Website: lowes
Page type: order-returns
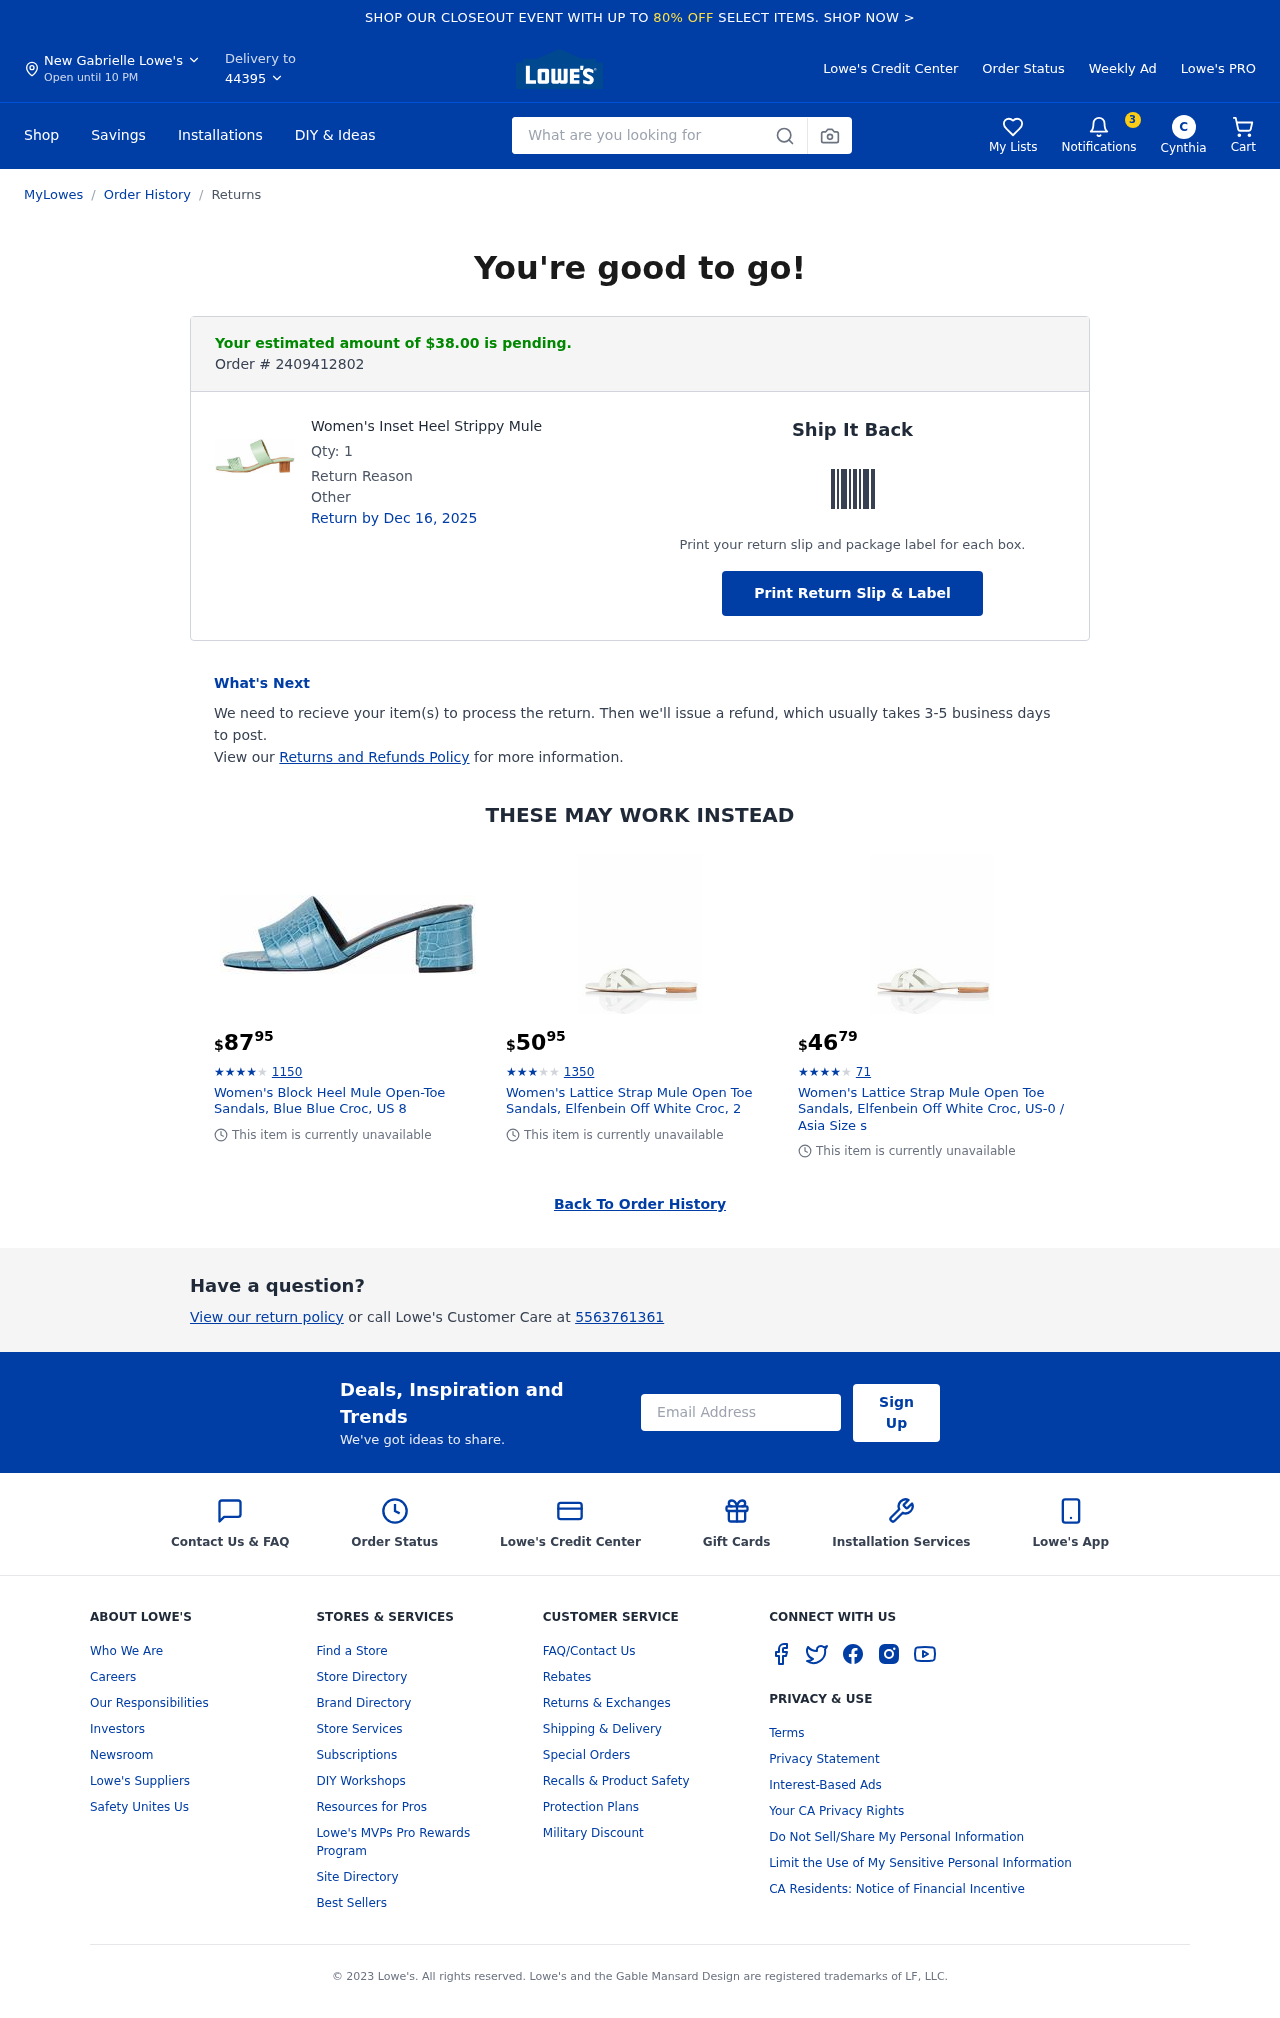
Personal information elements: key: PII_CITY
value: New Gabrielle
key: PII_EMAIL
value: cynthia.brown@gmail.com
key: PII_FIRSTNAME
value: Cynthia
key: PII_PHONE
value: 5563761361
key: PII_POSTCODE
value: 44395
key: PII_FIRSTNAME_INITIAL
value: C
Product elements: key: PRODUCT1_NAME
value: Women's Inset Heel Strippy Mule
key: PRODUCT1_QUANTITY
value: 1
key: PRODUCT2_NAME
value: Women's Block Heel Mule Open-Toe Sandals, Blue Blue Croc, US 8
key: PRODUCT2_NUM_RATINGS
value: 1150
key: PRODUCT2_PRICE
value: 87.95
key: PRODUCT2_RATING
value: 4.3
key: PRODUCT3_NAME
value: Women's Lattice Strap Mule Open Toe Sandals, Elfenbein Off White Croc, 2
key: PRODUCT3_NUM_RATINGS
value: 1350
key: PRODUCT3_PRICE
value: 50.95
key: PRODUCT3_RATING
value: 3.3
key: PRODUCT4_NAME
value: Women's Lattice Strap Mule Open Toe Sandals, Elfenbein Off White Croc, US-0 / Asia Size s
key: PRODUCT4_NUM_RATINGS
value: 71
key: PRODUCT4_PRICE
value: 46.79
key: PRODUCT4_RATING
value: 4.5
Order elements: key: ORDER_NUM_ITEMS
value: Cart
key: ORDER_TOTAL
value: Your estimated amount of $38.00 is pending.
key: ORDER_ID
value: Order # 2409412802
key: ORDER_RETURN_BY_DATE
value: Return by Dec 16, 2025
Search elements: key: HEADER_SEARCH
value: What are you looking for
Other elements: key: NOTIFICATION_COUNT
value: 3